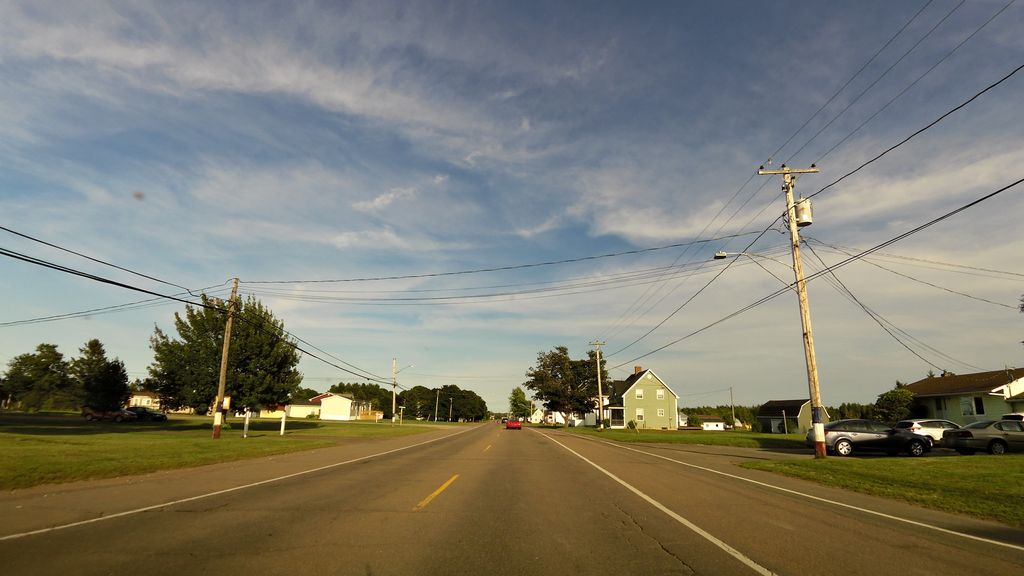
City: charlottetown